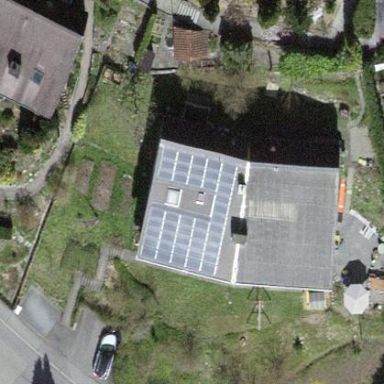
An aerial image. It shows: Solar power generator utilizing photovoltaic technology with solar photovoltaic panels.